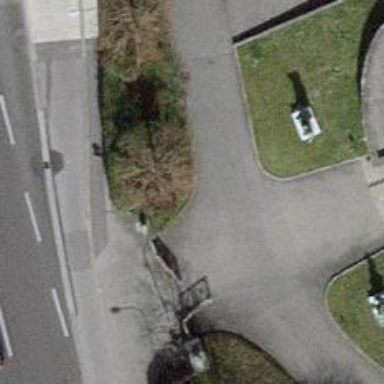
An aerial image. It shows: Pedestrian road.